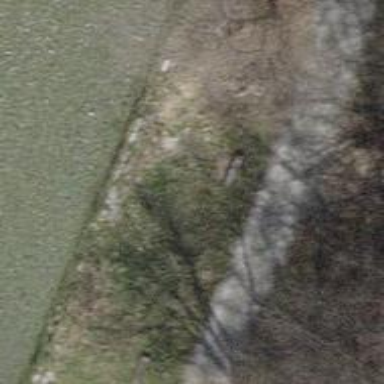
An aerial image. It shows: Bench.